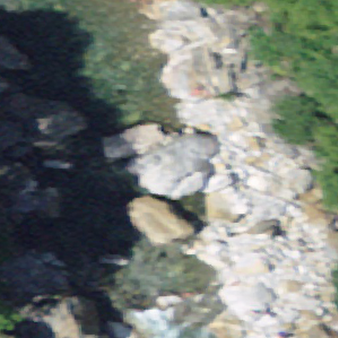
Label: bouldering_area